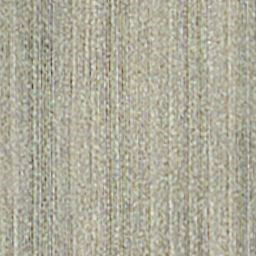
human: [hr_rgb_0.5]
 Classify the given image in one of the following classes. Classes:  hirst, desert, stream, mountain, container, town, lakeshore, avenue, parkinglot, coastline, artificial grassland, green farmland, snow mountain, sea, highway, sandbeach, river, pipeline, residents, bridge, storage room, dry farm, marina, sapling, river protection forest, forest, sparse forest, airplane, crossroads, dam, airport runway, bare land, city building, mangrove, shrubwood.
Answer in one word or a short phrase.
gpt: dry farm